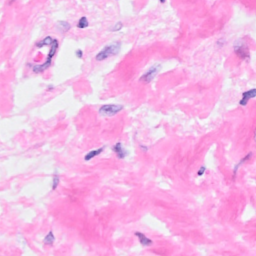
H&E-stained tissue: Breast